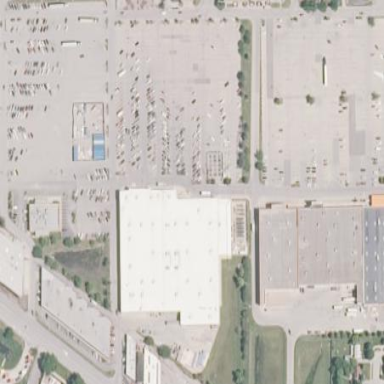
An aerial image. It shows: Retail area that is mall.